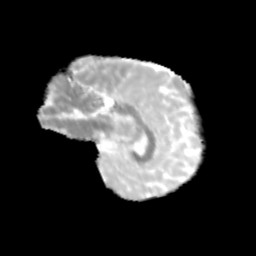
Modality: MD
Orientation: sagittal
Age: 9
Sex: female
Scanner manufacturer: siemens
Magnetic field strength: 3 T
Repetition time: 3.8 s
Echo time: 0.07 s